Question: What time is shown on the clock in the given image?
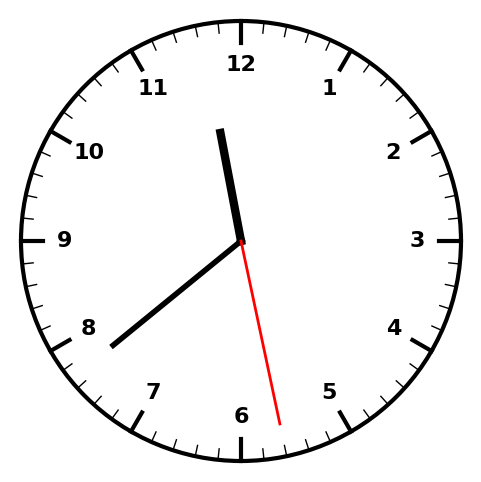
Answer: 11:38:28